【题型】解答题　【知识点】平面几何　【难度】easy
如图, 平行四边形 $ABCD$ 中, 已知 $AD = 2AB$, $M$ 是边 $AD$ 的中点, 连接 $MC$。$CE \perp AB$, 垂足 $E$ 在边 $AB$ 上, 连接 $EM$ 并延长, 交 $CD$ 延长线于点 $F$。

(1) 求证：$\angle EMC = 2\angle DMC$；

(2) 求证：$CM^2 = AB \cdot CF$。
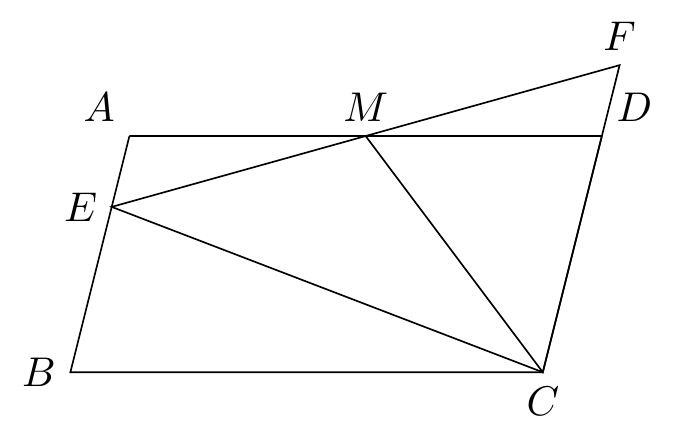
【解答】
解：(1)证明：$\because$ 四边形 $ABCD$ 是平行四边形,

$\therefore AB // CD$, $AB = CD$,

$\because AB // CD$,

$\therefore \frac{AM}{DM} = \frac{EM}{FM}$,

$\because M$ 是边 $AD$ 的中点,

$\therefore AM = DM$,

$\therefore EM = MF$,

$\because CE \perp AB$,

$\therefore \angle CEB = 90^\circ$,

$\because AB // CD$,

$\therefore \angle ECD = \angle CEB = 90^\circ$,

在 $Rt\triangle ECF$ 中, $M$ 是斜边 $EF$ 的中点,

$\therefore MC = \frac{1}{2} EF = MF$,

$\therefore \angle F = \angle MCF$,

$\because AD = 2AB$, $AB = CD$, $M$ 是边 $AD$ 的中点,

$\therefore DM = DC$,

$\therefore \angle DCM = \angle DMC$,

$\therefore \angle EMC = \angle F + \angle MCF = 2\angle F$,

$\therefore \angle EMC = 2\angle DMC$；

(2)证明：$\because \angle DCM = \angle DMC$, $\angle F = \angle MCF$,

$\therefore \angle F = \angle DMC$,

又 $\because \angle DCM = \angle MCF$,

$\therefore \triangle CDM \sim \triangle CMF$,

$\therefore \frac{CD}{CM} = \frac{CM}{CF}$,

即 $CM^2 = CD \cdot CF$,

$\because AB = CD$,

$\therefore CM^2 = AB \cdot CF$。